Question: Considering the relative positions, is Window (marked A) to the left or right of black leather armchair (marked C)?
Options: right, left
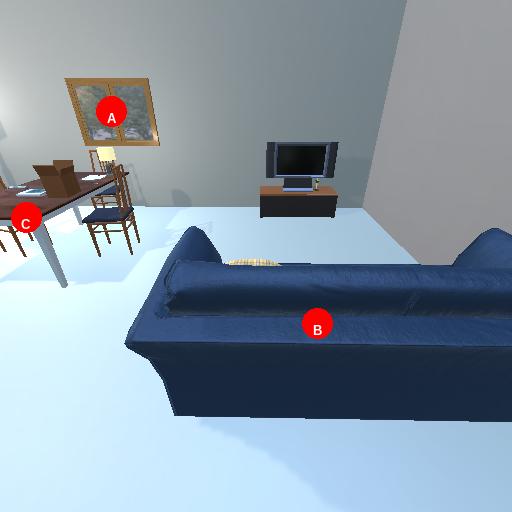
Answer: right